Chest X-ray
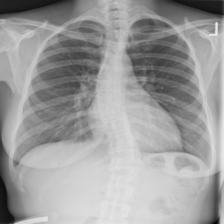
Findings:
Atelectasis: negative
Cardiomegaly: negative
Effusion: negative
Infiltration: negative
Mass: negative
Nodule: negative
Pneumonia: negative
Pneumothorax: negative
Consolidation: negative
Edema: negative
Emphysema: negative
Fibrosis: negative
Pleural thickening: negative
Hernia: negative